Question: First Greasemonkey script I'm <URL>, so there may be something really simple that I'm missing. Googled around but just can't find it...
The metadata of my script:
'''
// ==UserScript==
// @name Ordens de Batalha - MoD eBrasileiro
// @namespace http://md-ebrasil.appspot.com/
// @description Plugin para divulgacao das ordens de batalha oficiais do eBrasil
// @include http://www.erepublik.com/*
// @version 0.3.2
// @updateUrl https://userscripts.org/scripts/source/153869.meta.js
// @downloadUrl https://userscripts.org/scripts/source/153869.user.js
// @grant GM_wait
// @grant GM_xmlhttpRequest
// ==/UserScript==
'''
According to the <URL>:

What have I done wrong?
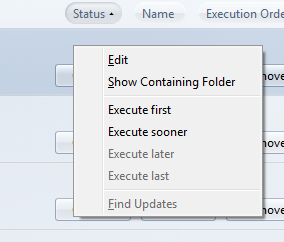
Answer: At first this looked like a bug, but it's not exactly.
The script in your question uses:
'''
// @updateUrl https ...
// @downloadUrl https ...
'''
It doesn't say it in <URL>, but Greasemonkey directives are case-sensitive!
So, in order for those values to be recognized, you must use:
'''
// @updateURL https ...
// @downloadURL https ...
'''
When I corrected the case in your code, the menu item became active. You need to uninstall the script, make the change, then reinstall.
---
To my mind, this is a poor design choice for Greasemonkey. It certainly is an important documentation omission. You can file <URL> to have this case-sensitivity fixed. Maybe the lead developer will agree it's a problem.